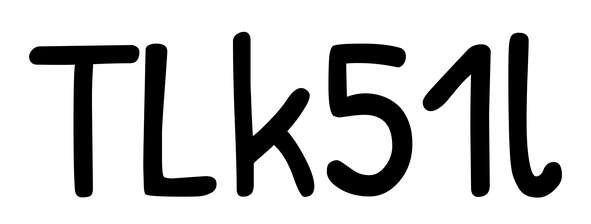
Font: PatrickHand-Regular